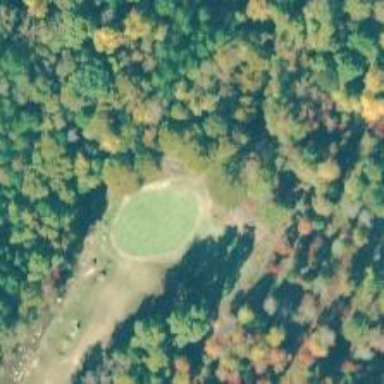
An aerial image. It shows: View of golf hole.